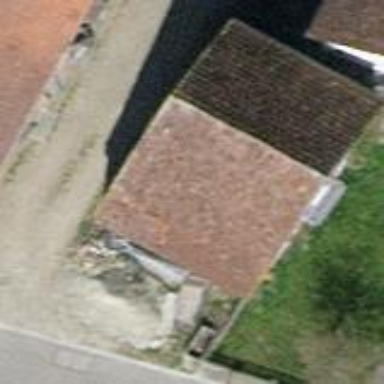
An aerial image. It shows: Farm auxiliary building with gabled roof.